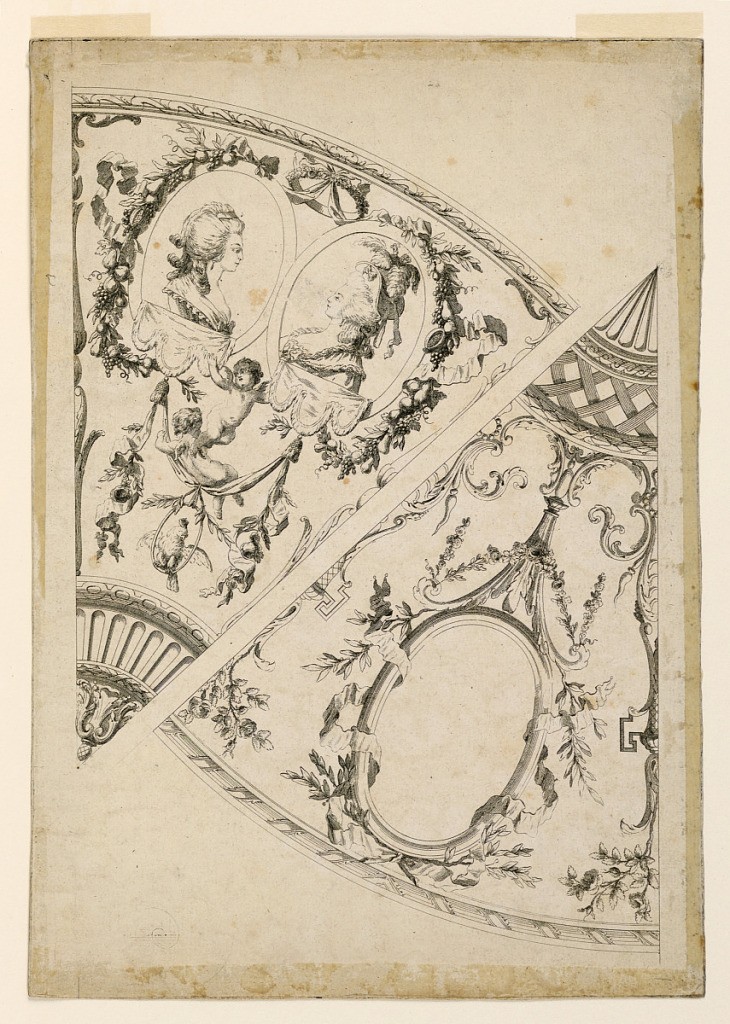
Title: Two designs for candy boxes
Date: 1780–90
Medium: Etching on paper
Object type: Print
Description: Fan shaped portions.  The design at left shows two ovoidal medallians with females busts.  The one at right shows an open ovoidal medallion.  Fluting and moulding at centers, moulding at edges